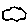
Label: cloud